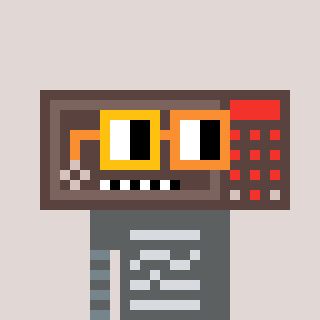
a pixel art character with square yellow and orange glasses, a wallsafe-shaped head and a bluegrey-colored body on a warm background